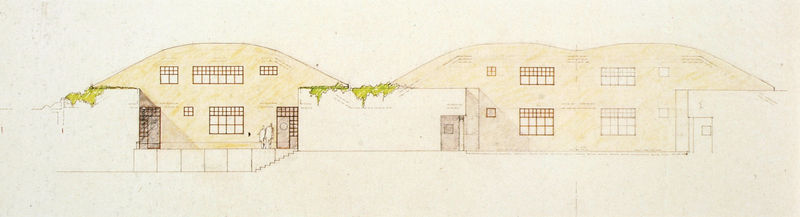
Titel: Fassaden der Institutsgebäude, Ansichtszeichnungen
Künstler: Gustav Peichl
Standort: Aflenz
Institution: EFA-Erdfunkstelle
Schlagwörter: fenster, zeichnung, dach, gebäude, architektur, hügel, gitter, personen, vorbau, wellen, ansicht, fassade, türen, treppe, treppen, stufen, anbau, eingang, entwurf, geschosse, plan, wiederholung, bewuchs, architekturzeichnung, hügelhaus